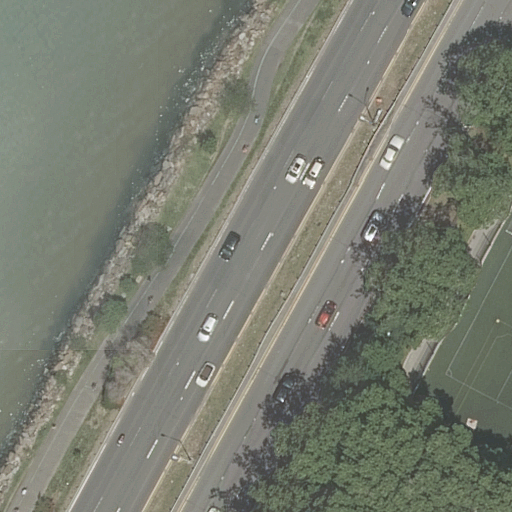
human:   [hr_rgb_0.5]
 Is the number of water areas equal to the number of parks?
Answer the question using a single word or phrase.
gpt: yes

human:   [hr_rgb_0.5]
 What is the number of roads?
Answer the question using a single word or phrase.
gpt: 4

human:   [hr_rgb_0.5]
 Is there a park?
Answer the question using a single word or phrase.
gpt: yes

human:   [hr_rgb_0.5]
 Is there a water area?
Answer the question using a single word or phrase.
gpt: yes

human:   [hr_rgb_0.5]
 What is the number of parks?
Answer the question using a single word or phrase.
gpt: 1

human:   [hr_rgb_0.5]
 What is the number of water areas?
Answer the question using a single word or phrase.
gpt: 1

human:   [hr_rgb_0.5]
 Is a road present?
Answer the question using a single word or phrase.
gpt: yes

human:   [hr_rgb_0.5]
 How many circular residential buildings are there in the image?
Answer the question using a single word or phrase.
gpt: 0

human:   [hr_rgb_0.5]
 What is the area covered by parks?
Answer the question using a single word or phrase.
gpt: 10636m2

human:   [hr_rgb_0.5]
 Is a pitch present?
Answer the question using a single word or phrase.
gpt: yes

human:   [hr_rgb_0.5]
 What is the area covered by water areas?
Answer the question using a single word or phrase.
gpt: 2078m2

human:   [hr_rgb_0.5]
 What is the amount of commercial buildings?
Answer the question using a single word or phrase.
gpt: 0

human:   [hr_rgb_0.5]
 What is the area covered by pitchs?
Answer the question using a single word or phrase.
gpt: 8386m2

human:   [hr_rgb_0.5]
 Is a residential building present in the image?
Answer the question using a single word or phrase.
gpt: no

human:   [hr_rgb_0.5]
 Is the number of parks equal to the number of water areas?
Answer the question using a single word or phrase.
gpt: yes

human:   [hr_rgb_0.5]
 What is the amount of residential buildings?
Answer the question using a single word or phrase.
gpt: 0

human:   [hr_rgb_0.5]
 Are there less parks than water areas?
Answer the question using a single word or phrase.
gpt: no

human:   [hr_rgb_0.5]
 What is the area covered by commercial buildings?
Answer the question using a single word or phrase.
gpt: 0m2

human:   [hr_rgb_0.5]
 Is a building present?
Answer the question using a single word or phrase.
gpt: no

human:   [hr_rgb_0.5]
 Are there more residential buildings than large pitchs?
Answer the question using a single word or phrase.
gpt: no

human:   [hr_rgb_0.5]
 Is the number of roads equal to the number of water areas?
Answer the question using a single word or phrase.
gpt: no

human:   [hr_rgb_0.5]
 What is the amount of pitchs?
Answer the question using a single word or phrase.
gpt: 1

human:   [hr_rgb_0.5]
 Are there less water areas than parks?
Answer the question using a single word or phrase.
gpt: no

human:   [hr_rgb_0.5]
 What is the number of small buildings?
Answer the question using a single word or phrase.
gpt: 0

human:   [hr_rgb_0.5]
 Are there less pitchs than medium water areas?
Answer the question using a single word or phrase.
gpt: no

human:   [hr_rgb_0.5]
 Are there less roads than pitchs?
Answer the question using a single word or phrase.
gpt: no

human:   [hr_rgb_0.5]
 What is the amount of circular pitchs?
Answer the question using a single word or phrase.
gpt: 0

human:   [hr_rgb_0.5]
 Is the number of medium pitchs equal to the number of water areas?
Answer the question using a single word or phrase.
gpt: no

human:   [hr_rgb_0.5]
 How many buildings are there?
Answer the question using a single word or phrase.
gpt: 0

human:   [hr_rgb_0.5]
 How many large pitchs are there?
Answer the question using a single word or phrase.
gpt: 1

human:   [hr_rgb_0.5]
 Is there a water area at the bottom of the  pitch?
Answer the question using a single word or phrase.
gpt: no

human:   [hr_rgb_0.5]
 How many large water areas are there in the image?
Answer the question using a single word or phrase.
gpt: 1

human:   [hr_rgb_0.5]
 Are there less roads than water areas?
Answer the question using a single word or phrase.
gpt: no

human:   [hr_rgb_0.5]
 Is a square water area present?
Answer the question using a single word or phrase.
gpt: no

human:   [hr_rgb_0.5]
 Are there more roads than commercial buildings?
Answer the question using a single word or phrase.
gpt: yes

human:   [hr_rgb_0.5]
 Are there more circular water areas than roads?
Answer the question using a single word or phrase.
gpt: no

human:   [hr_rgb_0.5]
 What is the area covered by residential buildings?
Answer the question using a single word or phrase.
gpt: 0m2

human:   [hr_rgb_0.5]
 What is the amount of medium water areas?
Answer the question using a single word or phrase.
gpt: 0

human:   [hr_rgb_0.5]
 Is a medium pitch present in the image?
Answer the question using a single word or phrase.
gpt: no

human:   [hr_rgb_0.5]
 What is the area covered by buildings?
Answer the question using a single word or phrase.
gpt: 0m2

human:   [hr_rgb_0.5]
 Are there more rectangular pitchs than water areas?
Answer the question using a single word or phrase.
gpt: no

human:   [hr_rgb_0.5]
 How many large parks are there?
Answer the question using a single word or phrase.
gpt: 1

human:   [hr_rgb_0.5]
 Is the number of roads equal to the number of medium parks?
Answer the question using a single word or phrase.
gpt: no

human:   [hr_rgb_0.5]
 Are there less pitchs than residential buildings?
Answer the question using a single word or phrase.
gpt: no

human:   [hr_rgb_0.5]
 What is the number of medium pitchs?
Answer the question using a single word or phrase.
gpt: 0

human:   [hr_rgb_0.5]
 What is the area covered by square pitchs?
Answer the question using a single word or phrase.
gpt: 0m2

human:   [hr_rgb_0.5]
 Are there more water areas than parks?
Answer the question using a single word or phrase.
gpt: no

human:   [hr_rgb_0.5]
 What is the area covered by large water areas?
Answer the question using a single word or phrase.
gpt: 2078m2

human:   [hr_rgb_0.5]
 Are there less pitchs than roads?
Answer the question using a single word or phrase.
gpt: yes

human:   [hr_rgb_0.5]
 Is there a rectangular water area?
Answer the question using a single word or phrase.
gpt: yes

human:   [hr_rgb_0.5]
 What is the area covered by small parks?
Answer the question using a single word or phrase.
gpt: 0m2

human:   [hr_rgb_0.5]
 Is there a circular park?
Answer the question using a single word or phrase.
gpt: no

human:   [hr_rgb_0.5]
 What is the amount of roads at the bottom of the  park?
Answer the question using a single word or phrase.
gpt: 0

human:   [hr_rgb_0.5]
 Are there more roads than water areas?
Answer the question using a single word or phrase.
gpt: yes

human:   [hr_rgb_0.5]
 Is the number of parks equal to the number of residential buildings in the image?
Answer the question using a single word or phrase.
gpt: no

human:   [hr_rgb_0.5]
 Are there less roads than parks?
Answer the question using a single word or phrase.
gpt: no

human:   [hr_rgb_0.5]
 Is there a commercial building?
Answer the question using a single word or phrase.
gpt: no

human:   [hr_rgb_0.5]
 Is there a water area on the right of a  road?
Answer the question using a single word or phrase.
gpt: no

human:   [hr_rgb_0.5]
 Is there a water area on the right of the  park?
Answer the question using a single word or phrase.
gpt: no

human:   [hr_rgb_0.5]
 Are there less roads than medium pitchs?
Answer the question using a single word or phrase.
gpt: no

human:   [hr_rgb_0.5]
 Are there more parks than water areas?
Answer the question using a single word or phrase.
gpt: no

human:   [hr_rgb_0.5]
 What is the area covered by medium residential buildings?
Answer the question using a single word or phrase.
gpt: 0m2

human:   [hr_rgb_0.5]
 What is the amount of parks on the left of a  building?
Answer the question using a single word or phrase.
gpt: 0

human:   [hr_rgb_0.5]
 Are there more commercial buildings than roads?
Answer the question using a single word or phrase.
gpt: no